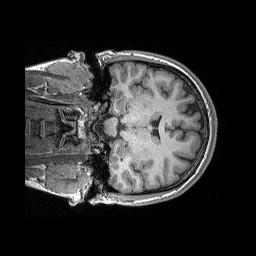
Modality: T1w
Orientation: coronal
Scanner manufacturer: siemens
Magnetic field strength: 3 T
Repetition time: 2.3 s
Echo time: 0.00298 s